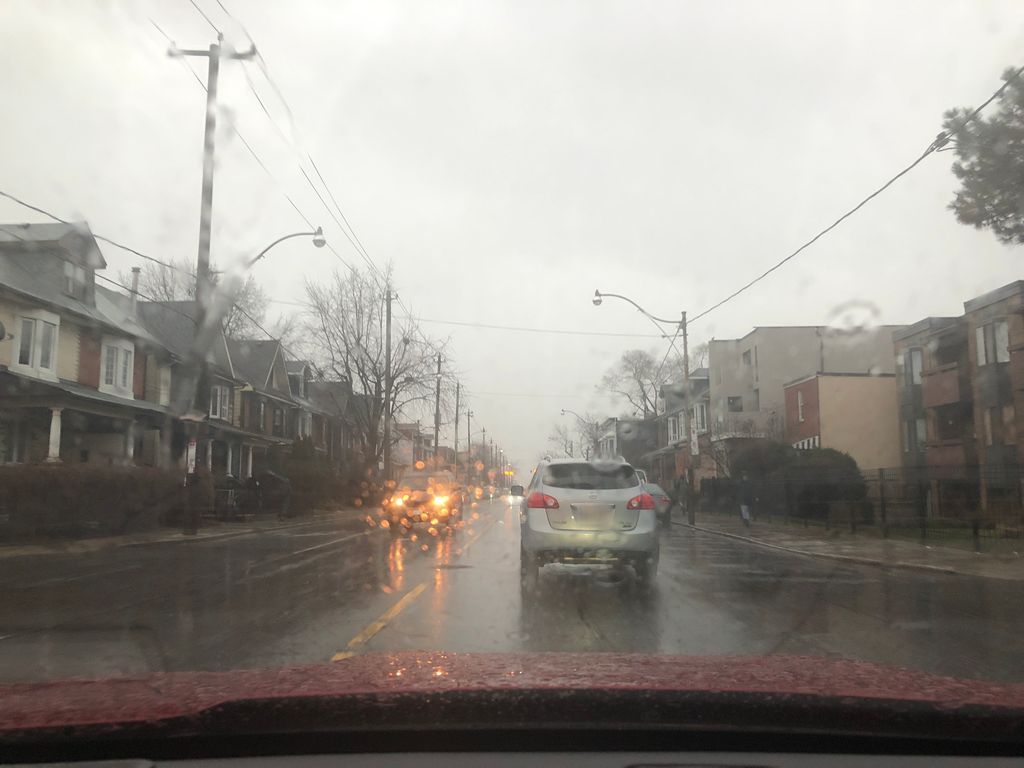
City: toronto